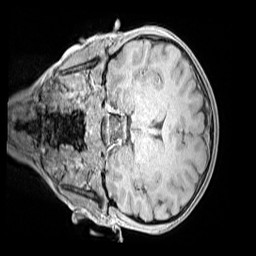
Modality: MP2RAGE
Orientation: coronal
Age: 12
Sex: female
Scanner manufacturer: siemens
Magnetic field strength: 3 T
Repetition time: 4 s
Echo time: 0.00299 s